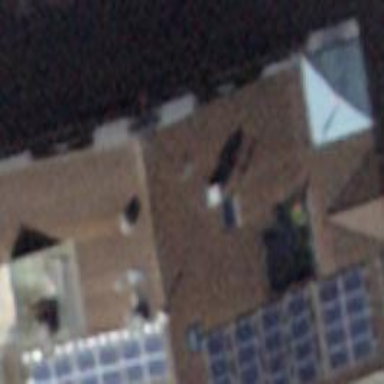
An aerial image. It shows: Hotel building.